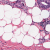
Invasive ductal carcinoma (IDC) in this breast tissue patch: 0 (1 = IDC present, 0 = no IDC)